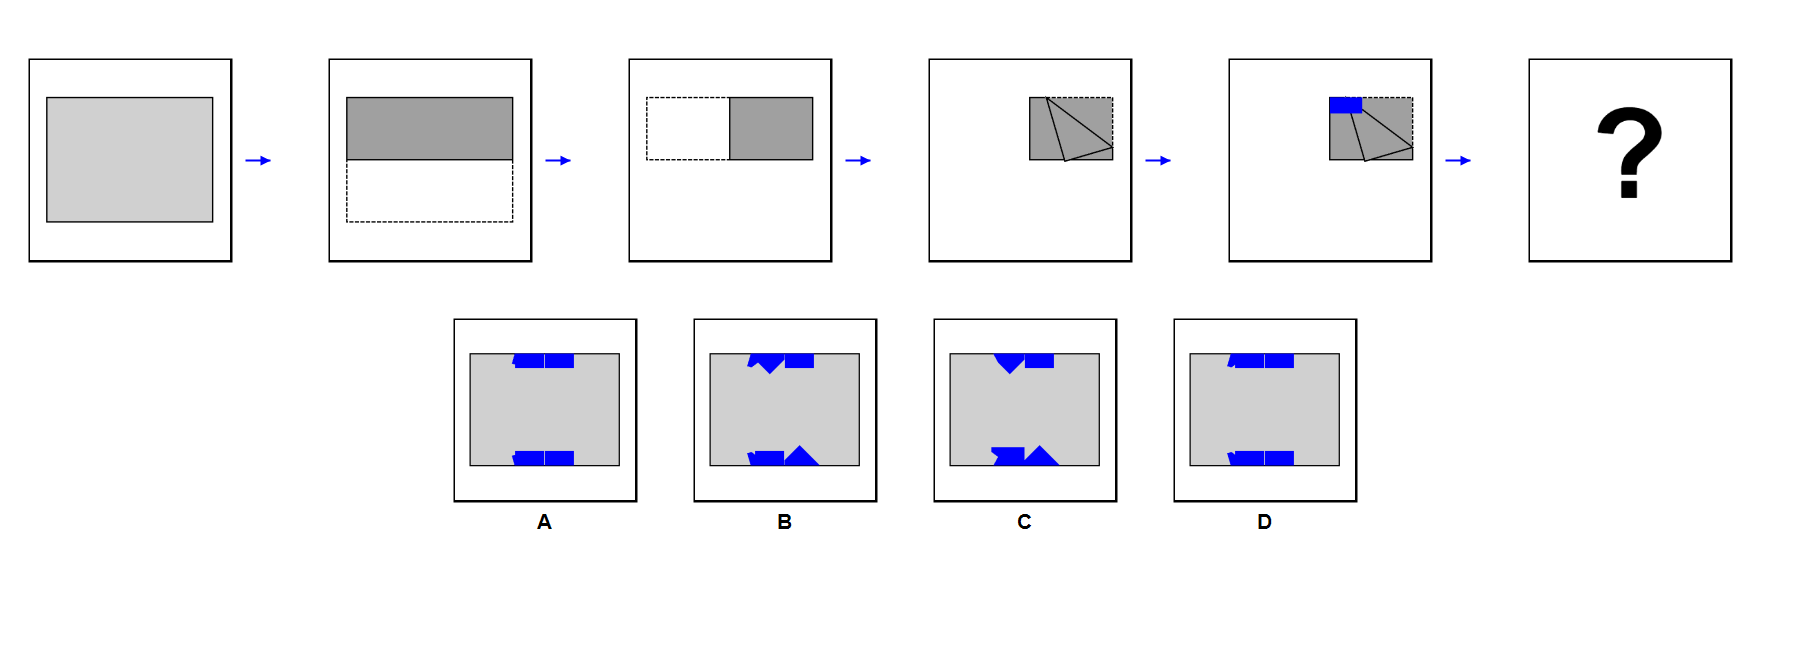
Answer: A